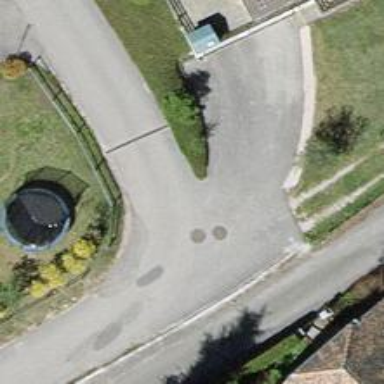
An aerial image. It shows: Paved residential road.